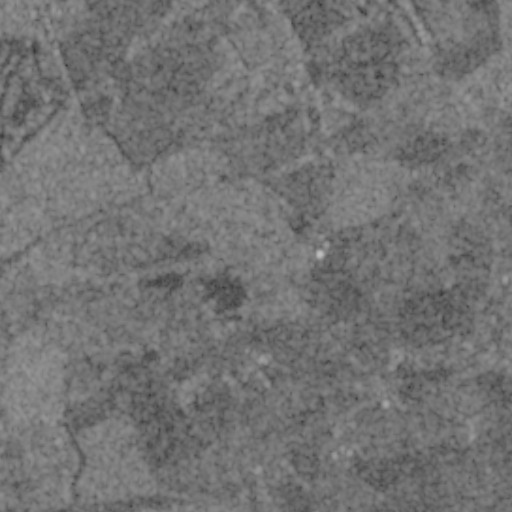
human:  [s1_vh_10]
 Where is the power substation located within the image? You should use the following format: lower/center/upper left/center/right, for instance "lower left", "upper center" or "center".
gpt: The power substation is located in the lower right of the image.
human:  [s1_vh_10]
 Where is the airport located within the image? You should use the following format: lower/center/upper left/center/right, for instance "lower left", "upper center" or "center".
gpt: There is no airport in the image.

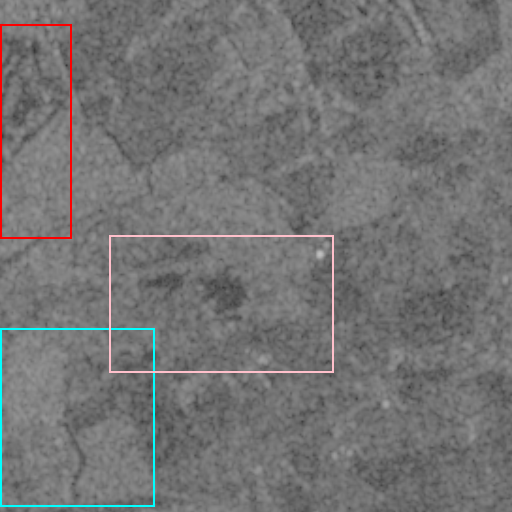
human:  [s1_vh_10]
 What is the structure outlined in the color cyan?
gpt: The structure outlined in cyan is a crop field.
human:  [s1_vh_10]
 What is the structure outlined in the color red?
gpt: The structure outlined in red is a park.
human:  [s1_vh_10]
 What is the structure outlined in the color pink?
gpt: The structure outlined in pink is a quarry.
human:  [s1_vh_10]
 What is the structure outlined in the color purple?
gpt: There is no purple outline.